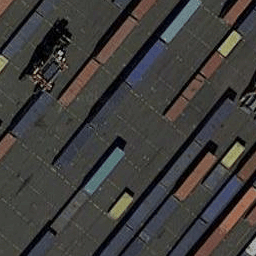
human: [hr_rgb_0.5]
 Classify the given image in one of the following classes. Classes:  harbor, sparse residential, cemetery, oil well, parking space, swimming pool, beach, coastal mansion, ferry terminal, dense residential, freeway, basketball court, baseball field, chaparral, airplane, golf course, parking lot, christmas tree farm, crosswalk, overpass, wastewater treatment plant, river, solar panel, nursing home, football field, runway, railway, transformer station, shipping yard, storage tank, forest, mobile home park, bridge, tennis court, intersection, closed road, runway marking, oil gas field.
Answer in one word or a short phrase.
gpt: shipping yard